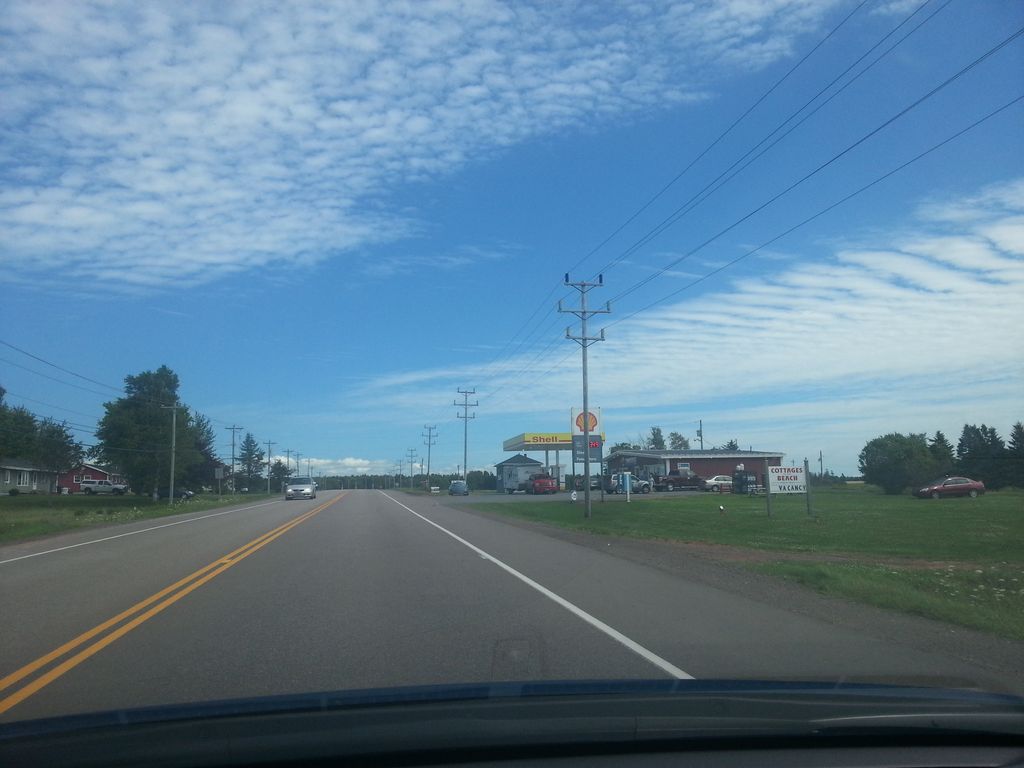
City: charlottetown